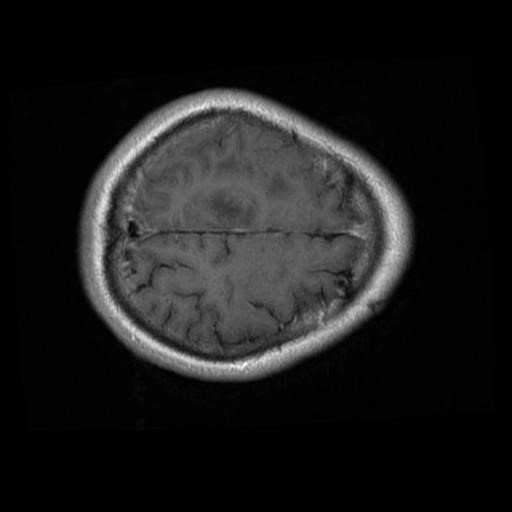
Label: brain_glioma